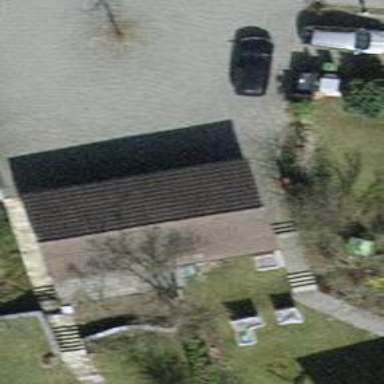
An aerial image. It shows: Garage building.